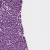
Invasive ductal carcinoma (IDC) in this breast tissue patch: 1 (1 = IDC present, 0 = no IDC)